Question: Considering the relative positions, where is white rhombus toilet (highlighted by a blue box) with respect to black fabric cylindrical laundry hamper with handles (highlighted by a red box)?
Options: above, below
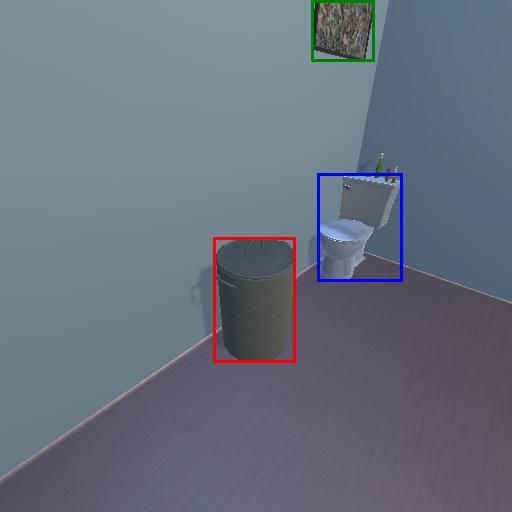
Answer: above